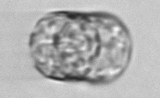
Label: Lauderia_annulata